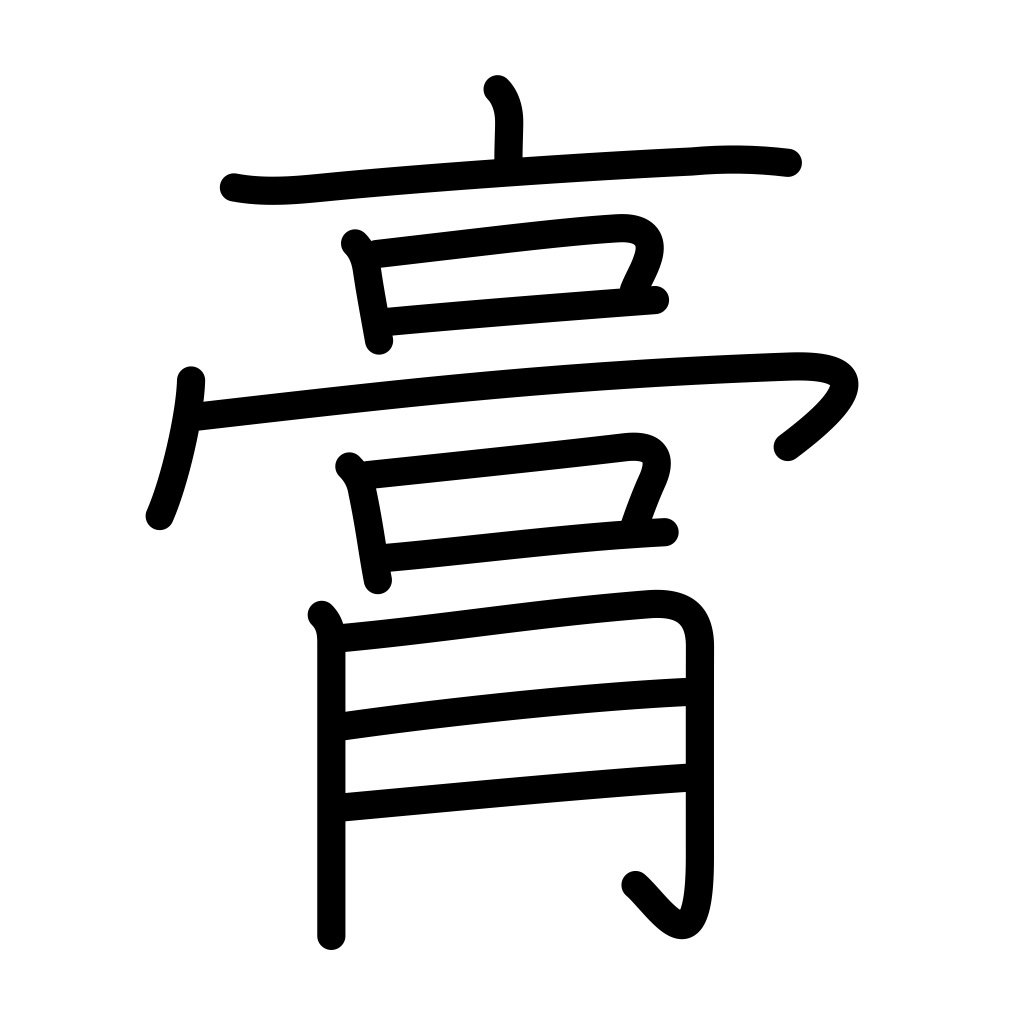
Meaning: fat, grease, lard, paste, ointment, plaster